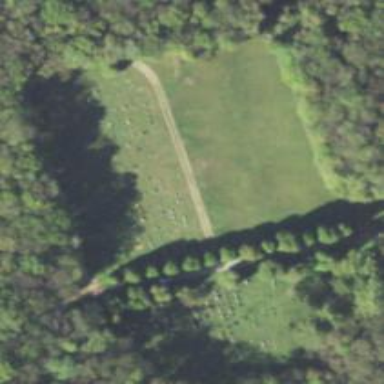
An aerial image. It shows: Graveyard.